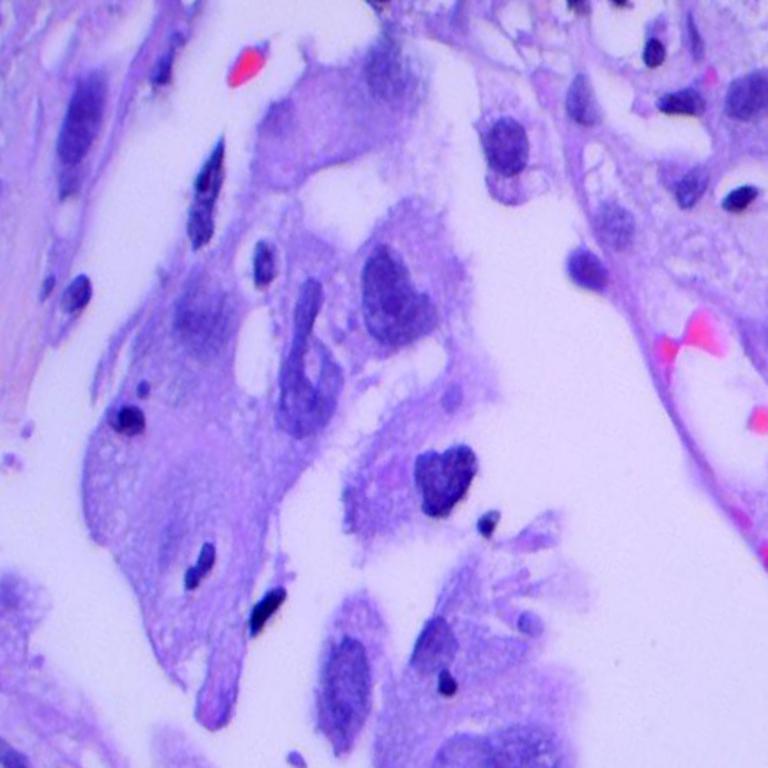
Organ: lung
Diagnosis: adenocarcinomas